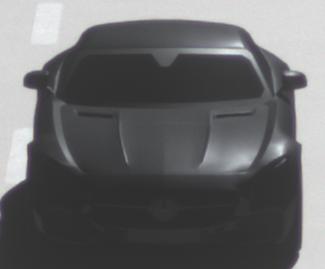
Make: Mercedes-Benz
Model: AMG GT Coupé
Detailed model: AMG GT (190) Coupé
Model produced from: 2014/10
Model produced until: 2017/01
Doors: 2
Color: black
Road condition: dry road
Daytime: morning or afternoon
Contrast: high contrast